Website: apple
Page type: payment
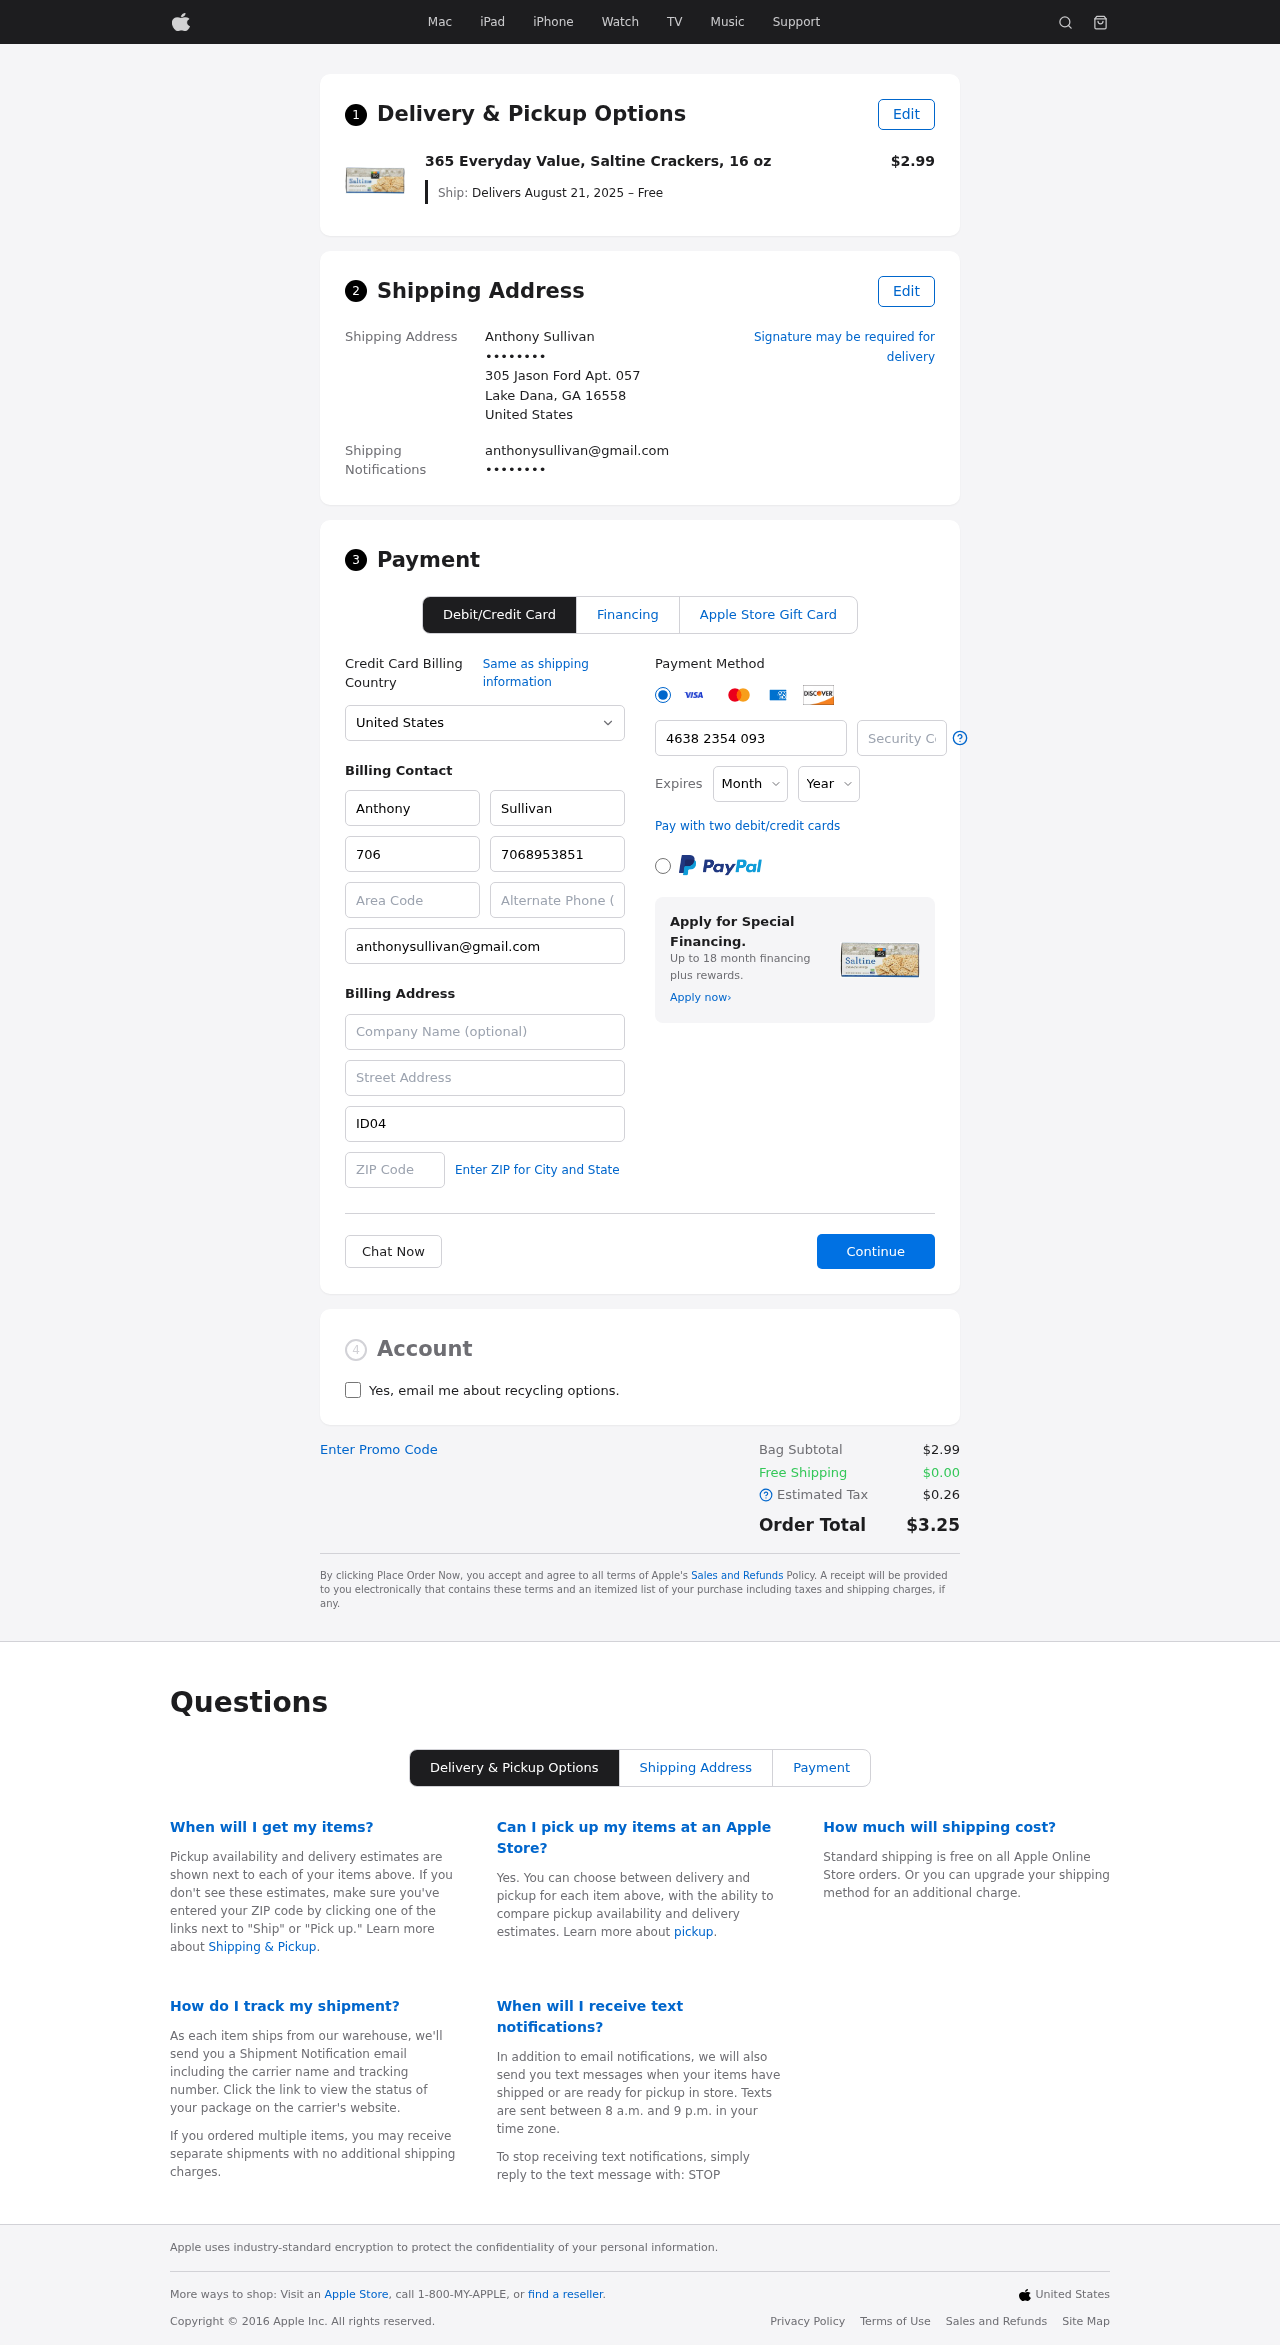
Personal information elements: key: PII_CARD_CVV
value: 906
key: PII_CARD_EXPIRY_MONTH
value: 02
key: PII_CARD_EXPIRY_YEAR
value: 29
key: PII_CARD_NUMBER
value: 4638 2354 0939 9007
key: PII_CITY_STATE_ZIP
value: Lake Dana, GA 16558
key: PII_COUNTRY
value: United States
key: PII_EMAIL
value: anthonysullivan@gmail.com
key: PII_EMAIL2
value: anthonysullivan@gmail.com
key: PII_FIRSTNAME
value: Anthony
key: PII_FULLNAME
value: Anthony Sullivan
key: PII_LASTNAME
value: Sullivan
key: PII_PHONE3
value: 7068953851
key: PII_PHONE_AREA
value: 706
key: PII_SECURITY_CODE
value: ID04
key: PII_STREET
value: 305 Jason Ford Apt. 057
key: PII_PHONE
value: ••••••••
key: PII_PHONE2
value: ••••••••
Product elements: key: PRODUCT1_NAME
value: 365 Everyday Value, Saltine Crackers, 16 oz
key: PRODUCT1_PRICE
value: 2.99
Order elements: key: ORDER_DELIVERY_DATE
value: Delivers August 21, 2025 – Free
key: ORDER_SUBTOTAL
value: $2.99
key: ORDER_SHIPPING_COST
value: $0.00
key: ORDER_TAX
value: $0.26
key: ORDER_TOTAL
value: $3.25